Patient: sex F, age 59
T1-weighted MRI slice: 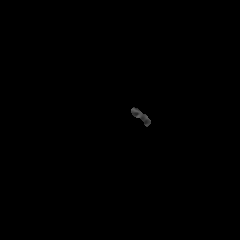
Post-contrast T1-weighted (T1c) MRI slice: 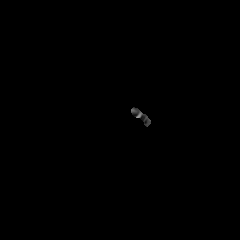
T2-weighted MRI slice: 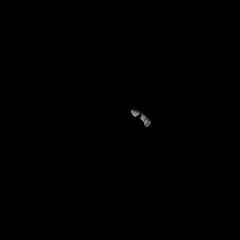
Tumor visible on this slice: no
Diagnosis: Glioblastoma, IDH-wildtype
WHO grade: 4